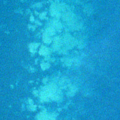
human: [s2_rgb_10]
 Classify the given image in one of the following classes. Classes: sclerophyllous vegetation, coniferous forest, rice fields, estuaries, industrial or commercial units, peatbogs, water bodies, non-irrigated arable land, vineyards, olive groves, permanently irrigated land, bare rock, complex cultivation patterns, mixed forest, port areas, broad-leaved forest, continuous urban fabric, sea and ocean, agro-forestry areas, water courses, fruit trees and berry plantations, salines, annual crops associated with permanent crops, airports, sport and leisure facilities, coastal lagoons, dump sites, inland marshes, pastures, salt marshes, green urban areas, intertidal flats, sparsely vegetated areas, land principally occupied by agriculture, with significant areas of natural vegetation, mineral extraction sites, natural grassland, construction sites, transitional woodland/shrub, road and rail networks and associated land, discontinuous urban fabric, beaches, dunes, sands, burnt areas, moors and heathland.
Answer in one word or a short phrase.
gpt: sea and ocean